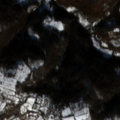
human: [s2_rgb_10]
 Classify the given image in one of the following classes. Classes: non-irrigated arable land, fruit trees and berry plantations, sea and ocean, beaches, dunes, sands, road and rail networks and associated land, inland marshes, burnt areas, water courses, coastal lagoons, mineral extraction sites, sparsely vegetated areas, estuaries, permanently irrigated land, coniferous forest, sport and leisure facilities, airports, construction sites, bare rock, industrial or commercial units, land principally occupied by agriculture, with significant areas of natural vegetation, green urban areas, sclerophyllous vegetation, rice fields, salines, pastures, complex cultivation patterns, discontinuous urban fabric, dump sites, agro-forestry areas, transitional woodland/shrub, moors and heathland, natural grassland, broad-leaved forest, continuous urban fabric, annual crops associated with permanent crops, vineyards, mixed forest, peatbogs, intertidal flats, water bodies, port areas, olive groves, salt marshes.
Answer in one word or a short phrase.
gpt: complex cultivation patterns, land principally occupied by agriculture, with significant areas of natural vegetation, broad-leaved forest